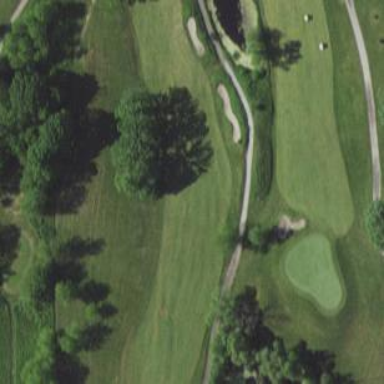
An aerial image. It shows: Golf fairway surrounded by grass.